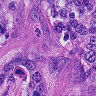
Metastatic tissue present: yes